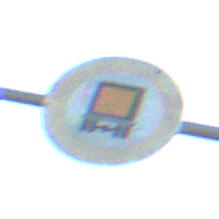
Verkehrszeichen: VerbotKennzeichnungspflichtigeKraftfahrzeugeGefaehrlicheGueter
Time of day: SunriseSunset
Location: Outdoor (RoadRail)
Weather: Clear
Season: NotSpecified
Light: Natural